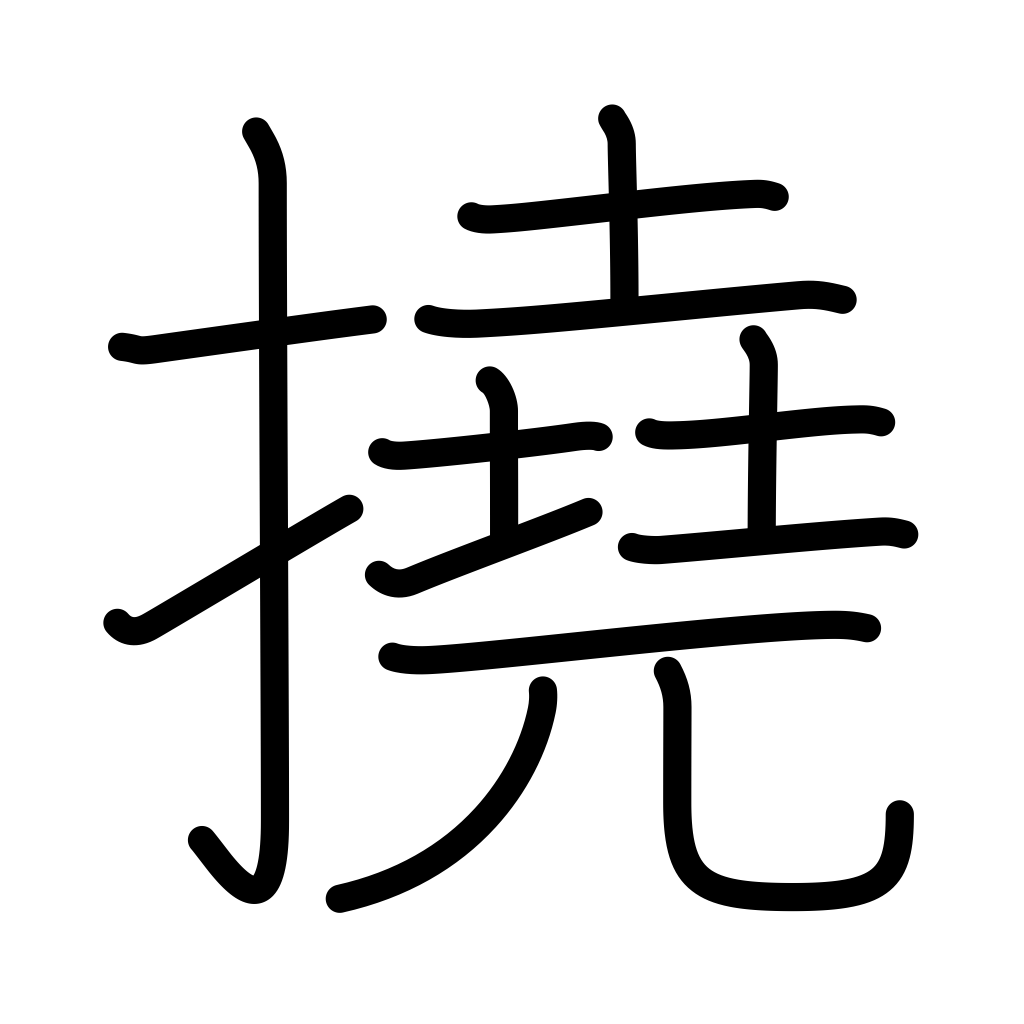
Meaning: bend, train, lithe